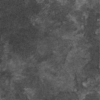
Label: not_dusty